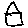
Label: house